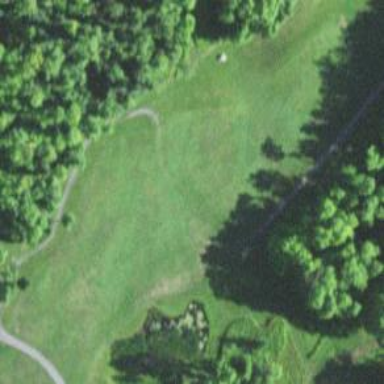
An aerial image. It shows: Grassy area designated as golf fairway.